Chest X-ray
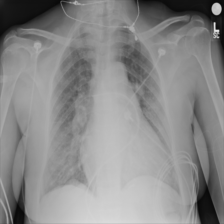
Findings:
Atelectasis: negative
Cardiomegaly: negative
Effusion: negative
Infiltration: negative
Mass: negative
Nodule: negative
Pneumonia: negative
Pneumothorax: negative
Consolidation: negative
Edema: negative
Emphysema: negative
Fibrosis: negative
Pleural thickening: negative
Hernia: negative